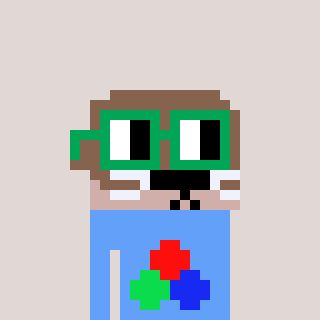
a pixel art character with square green glasses, a otter-shaped head and a blue-colored body on a warm background